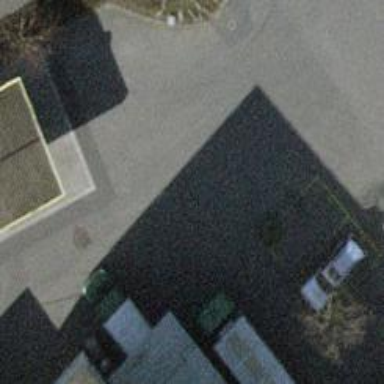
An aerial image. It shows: Fuel station.